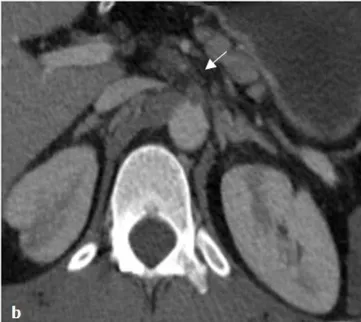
B: A non-specific periarterial fat infiltration (Arrow) around this trunk was found.
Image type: radiology (ct)